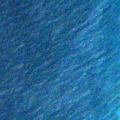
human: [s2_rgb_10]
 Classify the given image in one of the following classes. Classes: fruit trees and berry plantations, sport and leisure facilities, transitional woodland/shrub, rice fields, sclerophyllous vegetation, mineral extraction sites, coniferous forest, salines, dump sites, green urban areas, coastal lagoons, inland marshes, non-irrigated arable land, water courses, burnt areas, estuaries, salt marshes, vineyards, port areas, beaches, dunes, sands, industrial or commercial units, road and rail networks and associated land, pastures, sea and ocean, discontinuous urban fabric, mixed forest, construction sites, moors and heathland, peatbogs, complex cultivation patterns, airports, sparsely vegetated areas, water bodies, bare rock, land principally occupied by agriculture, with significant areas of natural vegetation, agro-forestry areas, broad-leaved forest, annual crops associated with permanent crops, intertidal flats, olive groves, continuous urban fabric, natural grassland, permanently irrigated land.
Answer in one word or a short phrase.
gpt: sea and ocean